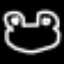
Label: frog